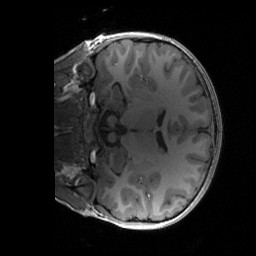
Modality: T1w
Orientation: coronal
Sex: male
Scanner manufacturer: siemens
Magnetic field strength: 3 T
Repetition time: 1.9 s
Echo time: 0.00243 s